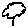
Label: tree